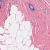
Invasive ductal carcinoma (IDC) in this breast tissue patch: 0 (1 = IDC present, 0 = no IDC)